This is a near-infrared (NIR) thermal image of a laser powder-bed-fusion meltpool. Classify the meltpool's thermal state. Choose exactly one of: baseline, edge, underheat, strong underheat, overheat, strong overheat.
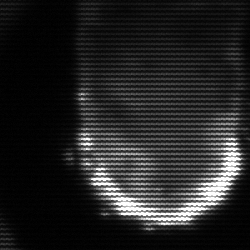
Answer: baseline